Question: I have three columns in the container.
I want the columns to have equal width at all times -- if content inside any column is to wide for it to preserve equal width, it should apply overflow, but never stretch.
If I use flexbox, the behavior is very weird. For 'flex: 1 0 auto' wide content stretches the column (which should not be possible since other columns are not allowed to shrink).
Here is an example image for '1 0 auto' (orange is the wide content block and blue/green/gray are columns):

Why does this happen (and why does the orange box have empty space at the right)?
Is that the expected behavior?
Note that I just found a workaround (setting width to '0'), so I am not interested in a solution -- just in understanding of the situation.
JSFiddle: <URL>
HTML:
'''
<div class="container">
<div class="x1"></div>
<div class="x2"></div>
<div class="x3">
<div class="wide"></div>
</div>
</div>
'''
CSS:
'''
.container {
width: 600px;
height: 200px;
display: flex;
flex-direction: row;
}
.container > * {
flex: 1 0 auto;
}
.wide {
height: 100px;
width: 300px;
background-color: #ff9900;
}
.x1 { background: #3498db; }
.x2 { background: #2ecc71; }
.x3 { background: #c0c0c0; }
'''
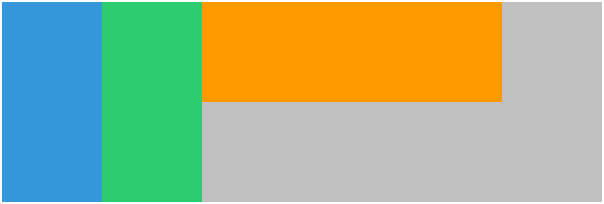
Answer: If you look at how much empty horizontal space would exist in '.container' if all the 'x#' had no width, you'll see that there's 300px (600px total minus 300px taken up by '.wide'). Since each of the children have 'flex-grow: 1', they will share equally in that space -- that is, each will add 100px to its existing width. So, 'x3' becomes 400px wide (300px for its contents, plus the 100px it got from the flexbox calculation). 'flex: 1 0 0' fixes this because each item is considered to have 0 width for the initial space calculation, leaving 600px available which the three items share equally.